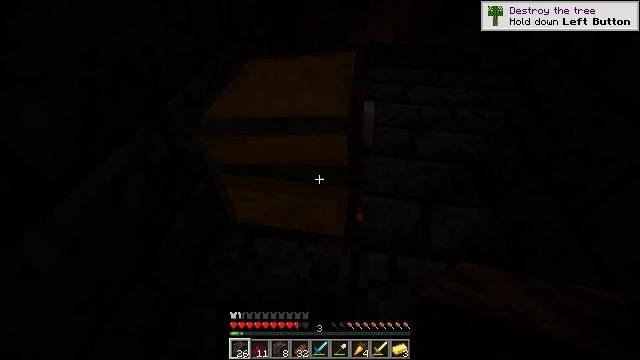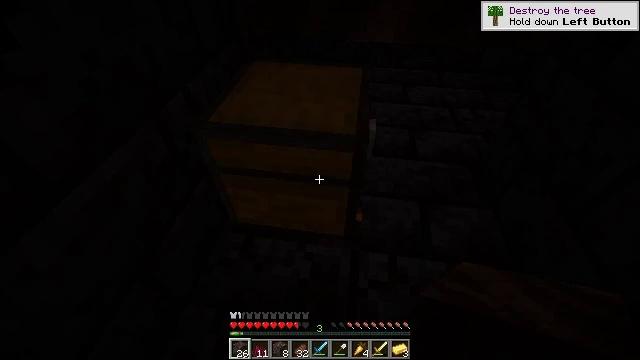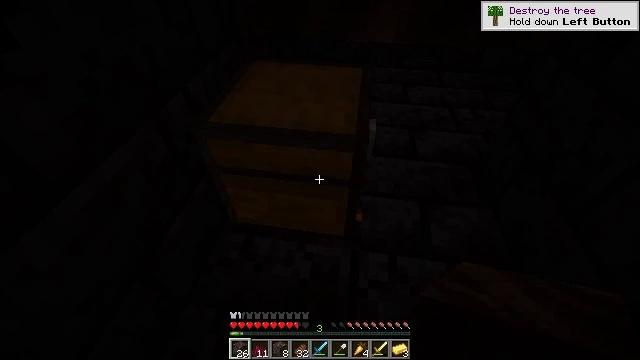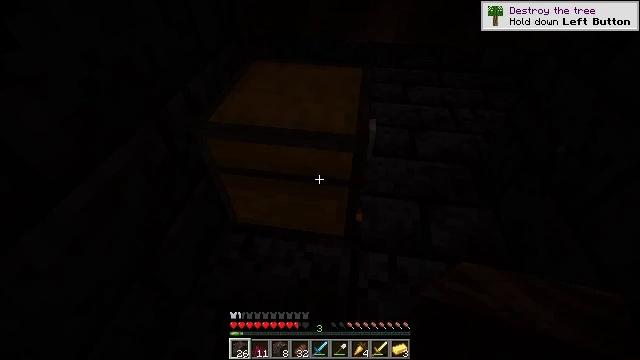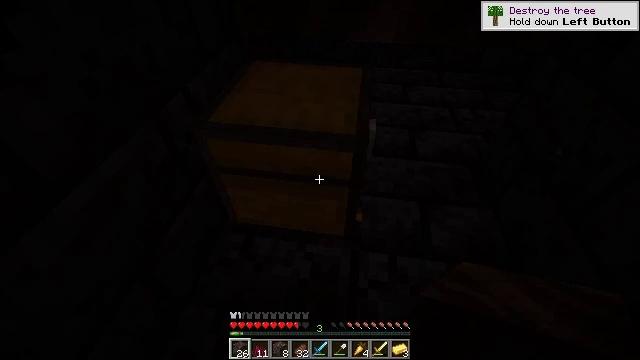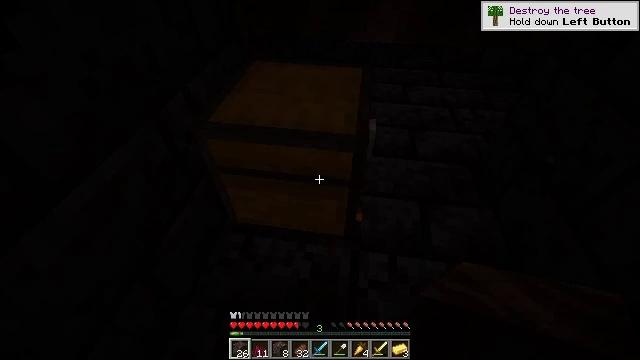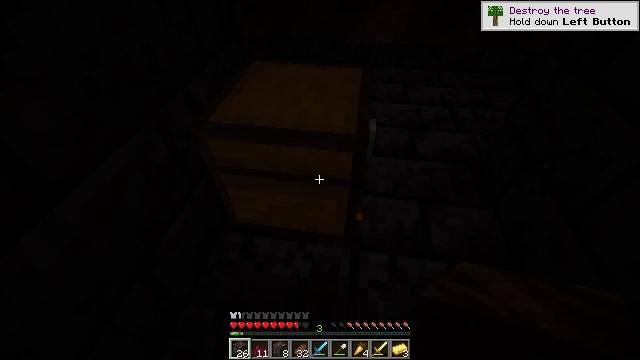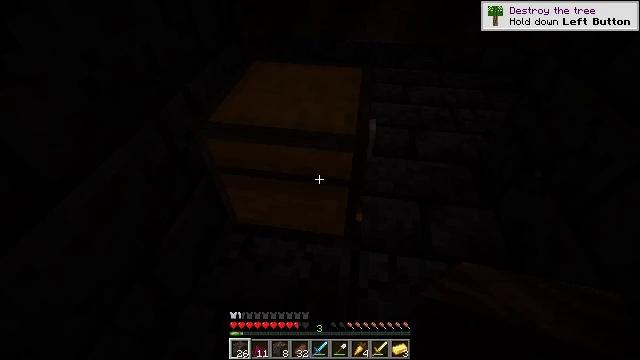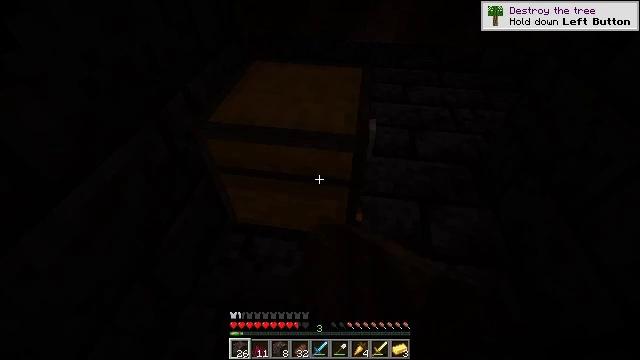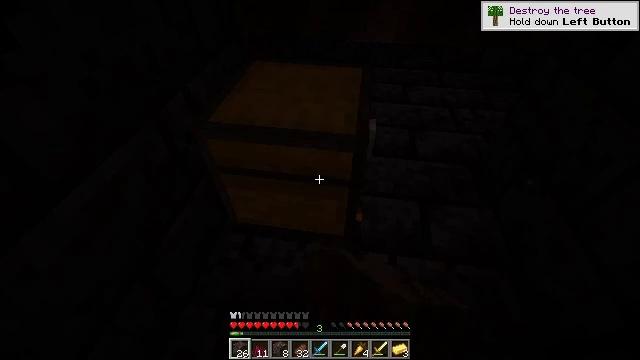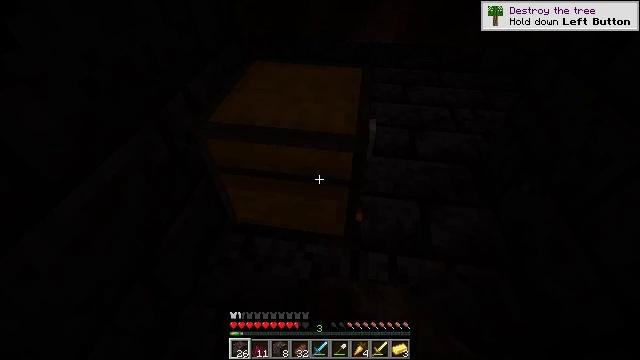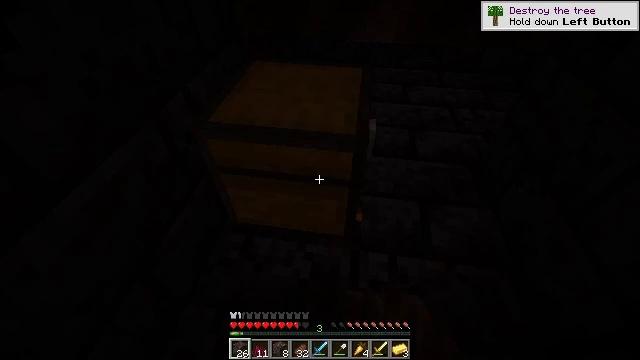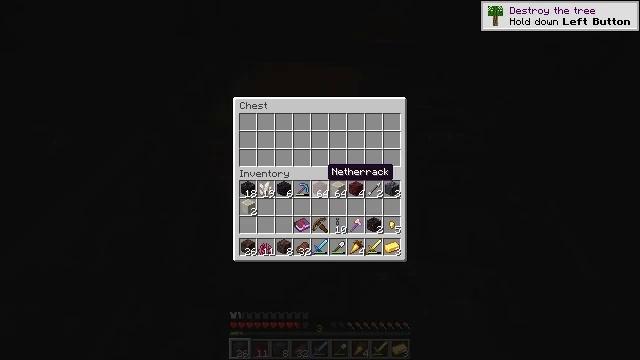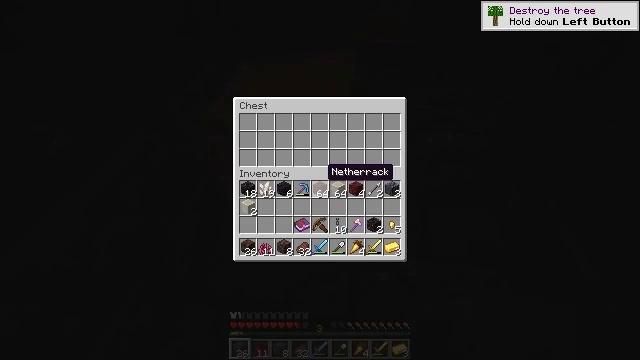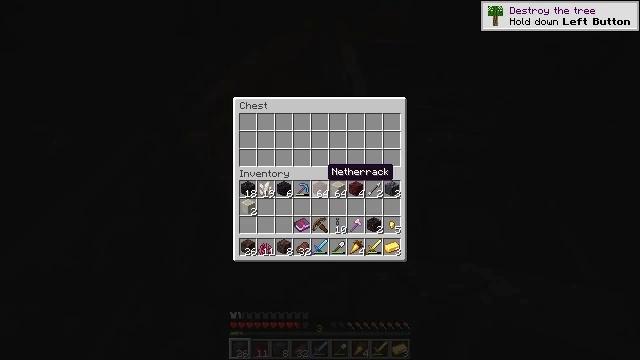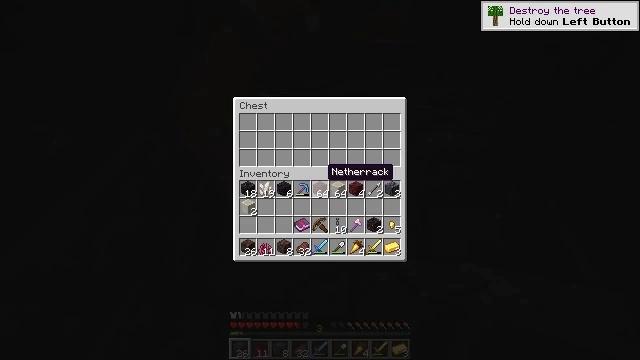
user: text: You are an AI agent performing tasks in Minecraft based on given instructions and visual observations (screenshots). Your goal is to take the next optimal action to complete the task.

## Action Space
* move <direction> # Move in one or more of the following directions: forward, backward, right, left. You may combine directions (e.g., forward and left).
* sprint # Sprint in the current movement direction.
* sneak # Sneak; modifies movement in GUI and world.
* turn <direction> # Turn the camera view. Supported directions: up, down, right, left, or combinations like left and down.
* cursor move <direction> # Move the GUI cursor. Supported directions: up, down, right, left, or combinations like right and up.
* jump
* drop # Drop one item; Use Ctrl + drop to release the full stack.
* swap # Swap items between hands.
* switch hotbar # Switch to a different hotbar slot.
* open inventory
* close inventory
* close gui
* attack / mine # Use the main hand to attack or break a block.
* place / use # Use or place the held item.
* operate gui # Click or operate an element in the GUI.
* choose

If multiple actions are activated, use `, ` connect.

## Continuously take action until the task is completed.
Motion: motion action
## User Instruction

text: Attack the chest to pick it up.
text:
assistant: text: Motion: no_op
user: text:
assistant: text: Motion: no_op
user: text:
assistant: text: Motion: no_op
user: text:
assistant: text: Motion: no_op
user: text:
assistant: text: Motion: no_op
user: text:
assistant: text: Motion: no_op
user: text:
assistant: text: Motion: use / place
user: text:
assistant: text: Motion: use / place
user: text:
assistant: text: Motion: no_op
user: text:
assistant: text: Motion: no_op
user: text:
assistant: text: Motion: no_op
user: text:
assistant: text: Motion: no_op
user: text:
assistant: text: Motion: no_op
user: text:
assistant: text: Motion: no_op
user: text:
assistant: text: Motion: no_op
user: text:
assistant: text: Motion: no_op
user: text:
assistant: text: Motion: no_op
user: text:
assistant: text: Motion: no_op
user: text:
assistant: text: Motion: no_op
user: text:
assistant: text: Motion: no_op
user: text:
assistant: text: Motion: no_op
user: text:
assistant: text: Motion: no_op
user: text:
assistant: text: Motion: no_op
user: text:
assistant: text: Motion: turn left
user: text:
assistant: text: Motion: no_op
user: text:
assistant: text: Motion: no_op
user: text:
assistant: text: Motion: no_op
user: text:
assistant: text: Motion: no_op
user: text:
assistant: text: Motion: no_op
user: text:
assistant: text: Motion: no_op